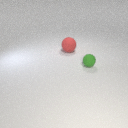
large red rubber sphere behind small green rubber sphere